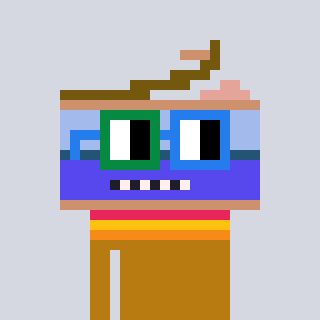
a pixel art character with square green and blue glasses, a canned ham-shaped head and a gold-colored body on a cool background